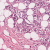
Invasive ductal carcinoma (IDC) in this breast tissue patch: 1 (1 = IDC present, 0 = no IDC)